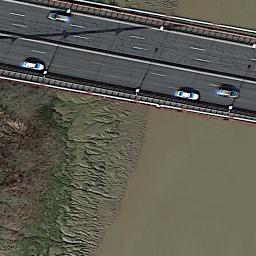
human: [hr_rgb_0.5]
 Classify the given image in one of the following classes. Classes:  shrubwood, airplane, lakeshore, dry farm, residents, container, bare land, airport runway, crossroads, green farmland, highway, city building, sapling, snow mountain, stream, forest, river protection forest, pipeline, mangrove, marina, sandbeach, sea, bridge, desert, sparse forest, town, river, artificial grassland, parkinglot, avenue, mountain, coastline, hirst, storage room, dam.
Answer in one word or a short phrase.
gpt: bridge